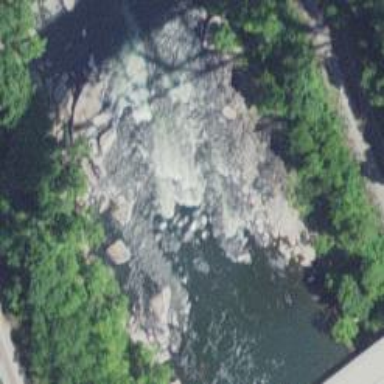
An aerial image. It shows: Rapids in the waterway.